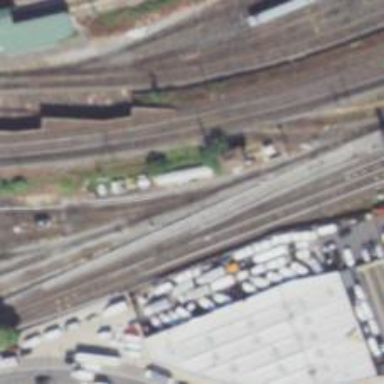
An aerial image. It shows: Electrified rail yard for railway service.